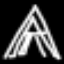
Label: The Eiffel Tower